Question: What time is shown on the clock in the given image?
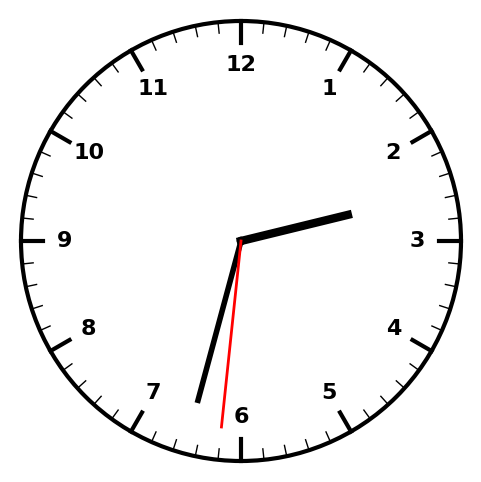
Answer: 02:32:31